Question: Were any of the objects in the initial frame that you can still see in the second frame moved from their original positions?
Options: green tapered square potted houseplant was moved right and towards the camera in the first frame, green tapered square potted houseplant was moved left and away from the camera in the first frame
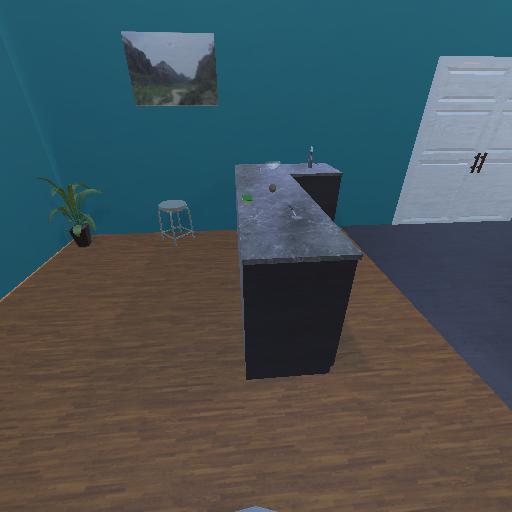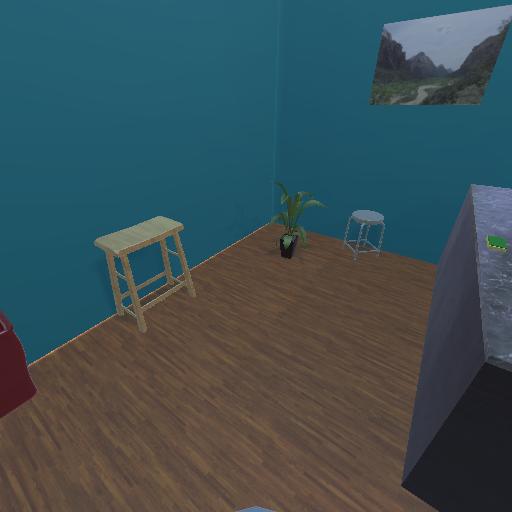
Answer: green tapered square potted houseplant was moved right and towards the camera in the first frame